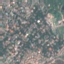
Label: Residential